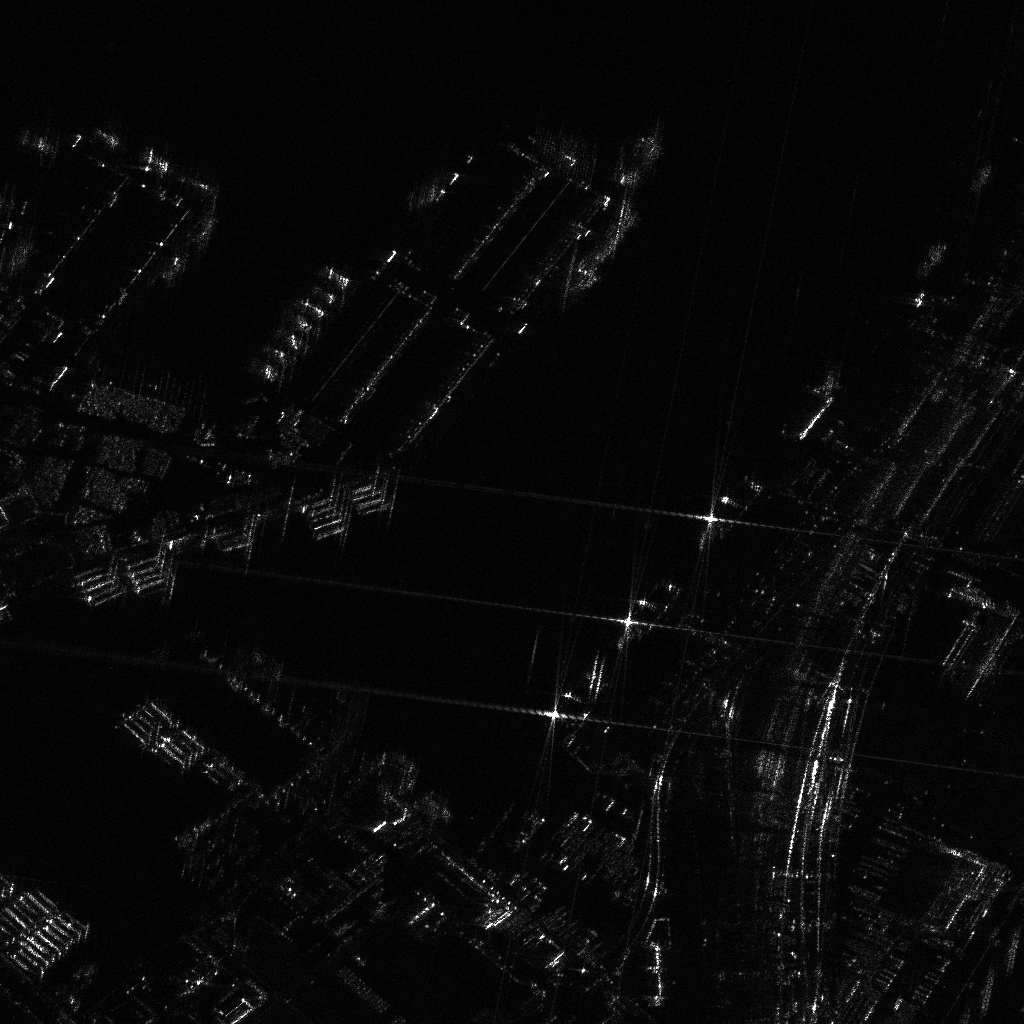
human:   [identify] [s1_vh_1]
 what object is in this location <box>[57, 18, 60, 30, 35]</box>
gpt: <ref>1 large container at the top</ref>